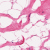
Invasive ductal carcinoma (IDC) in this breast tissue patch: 0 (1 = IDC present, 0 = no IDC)